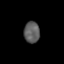
Tissue: lung
Cell type: Endothelial cells
Senescence score: 0.56
Nuclear area (px): 332
Mean DAPI intensity: 91.928